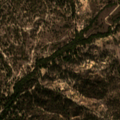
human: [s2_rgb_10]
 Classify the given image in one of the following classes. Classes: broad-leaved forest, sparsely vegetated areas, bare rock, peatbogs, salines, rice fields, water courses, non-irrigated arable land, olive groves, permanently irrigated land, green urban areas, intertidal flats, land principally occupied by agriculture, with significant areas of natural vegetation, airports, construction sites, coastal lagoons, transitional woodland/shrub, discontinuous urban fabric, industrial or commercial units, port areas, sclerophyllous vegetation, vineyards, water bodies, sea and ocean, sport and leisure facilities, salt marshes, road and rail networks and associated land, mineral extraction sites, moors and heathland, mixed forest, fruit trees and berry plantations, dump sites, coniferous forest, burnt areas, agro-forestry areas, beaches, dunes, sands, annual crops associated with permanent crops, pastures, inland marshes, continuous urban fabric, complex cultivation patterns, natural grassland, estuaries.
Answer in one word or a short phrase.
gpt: pastures, mixed forest